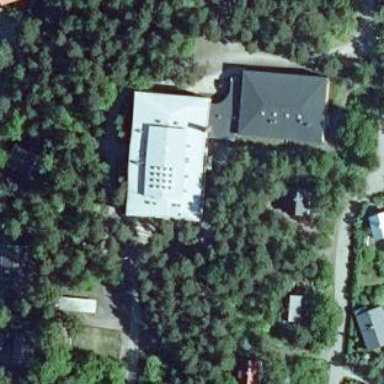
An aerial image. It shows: School.